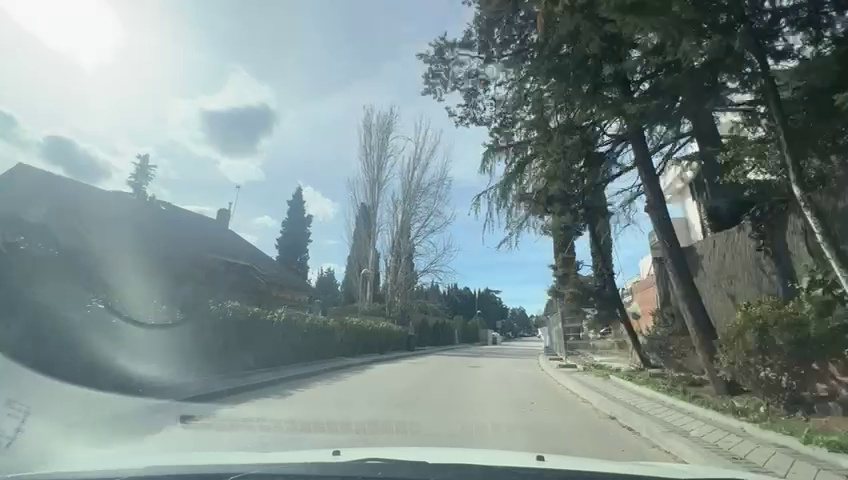
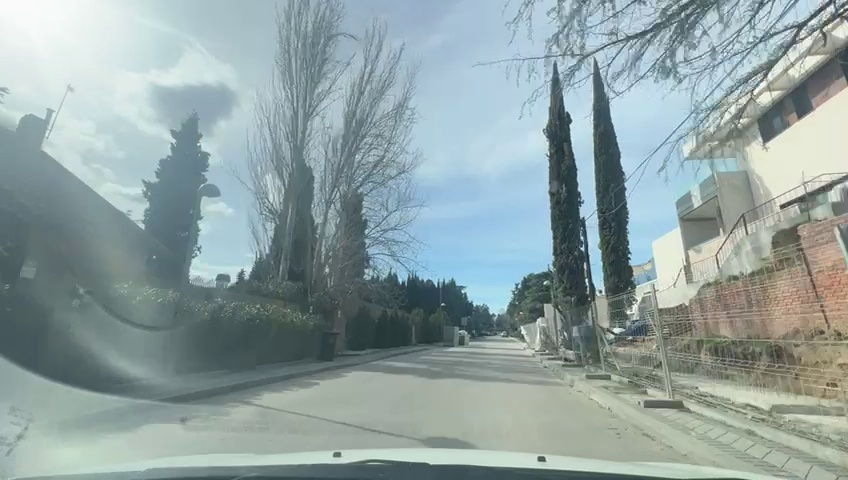
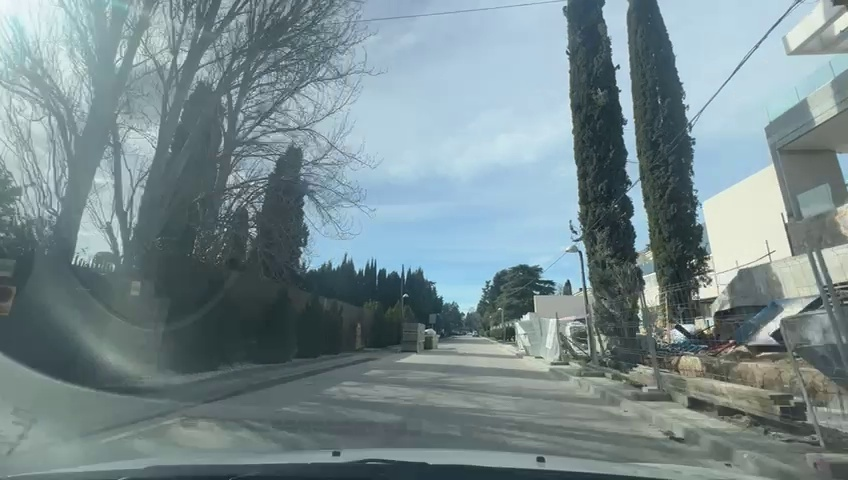
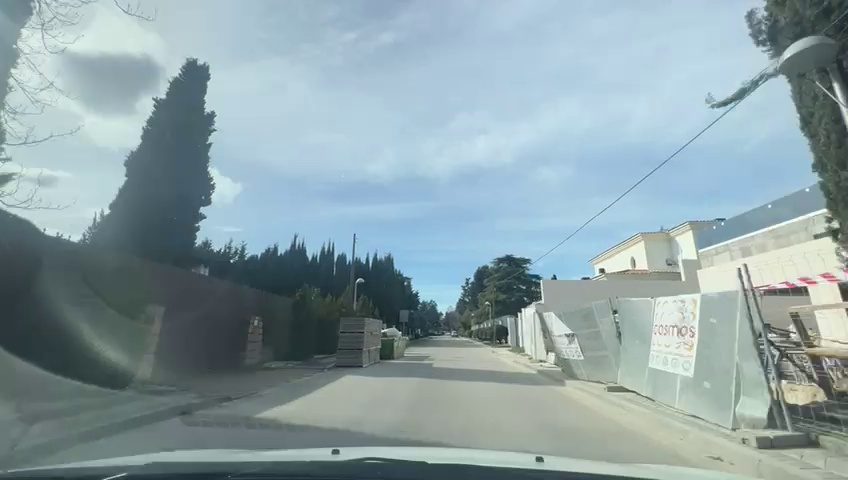
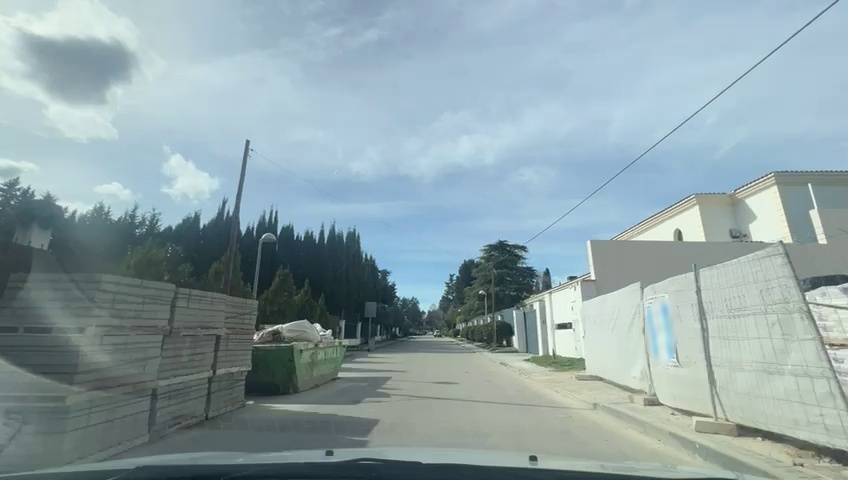
Situation: Construction site
Question: Are construction-related signs, cones, temporary signals, or closed lanes visible in the scene?
Answer: Yes
Reasoning: Yes, there are some temporal fences in right side with red and white signal

Situation: Construction site
Question: Are temporary yellow lane markings visible?
Answer: No
Reasoning: There are no lanes in the street

Situation: Construction site
Question: Are road workers visible on or near the roadway?
Answer: No
Reasoning: No, the street is completely empty of people in this moment

Situation: Construction site
Question: Is the ego lane narrowed or laterally shifted due to construction elements?
Answer: Yes
Reasoning: There are construction material on left side of the ego lane

Situation: Construction site
Question: Is construction machinery or heavy equipment present near or within the roadway?
Answer: Yes
Reasoning: There are construction material on left side of the ego lane

Situation: Construction site
Question: Is a temporary reduced speed limit sign visible in the scene?
Answer: No
Reasoning: In this singular street there are not traffic signals